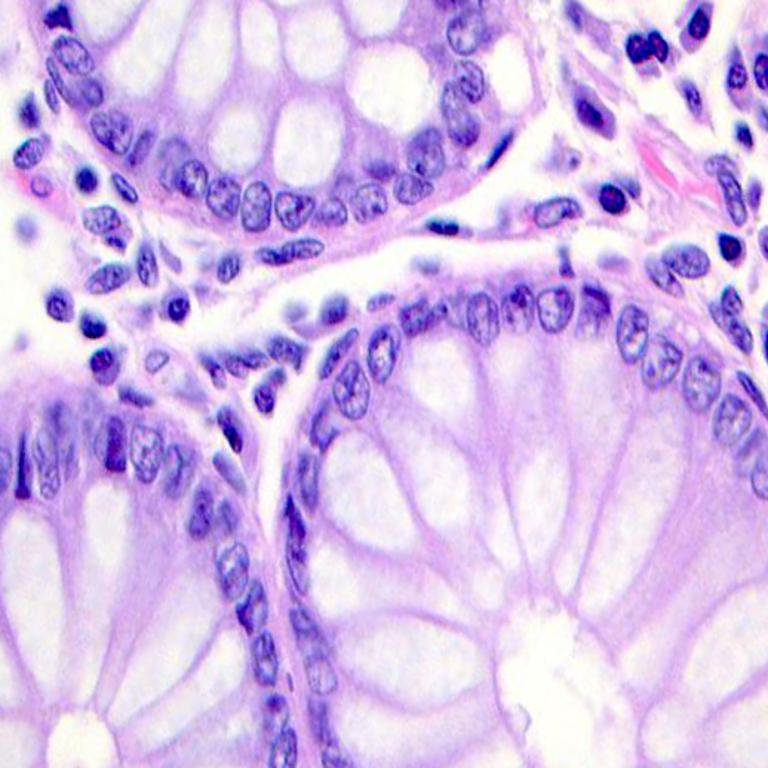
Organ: colon
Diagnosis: benign